Question: I want to achieve the following effect in CSS:

I use CSS 'table-cell' with ':before' and ':after' so that they auto-adjust their width in one row. In other words, I want the text container have the width of the text (with some padding) and the fill the rest of the area. This means that I can't use 1px 'background-image' positioned top, because each word has a different width.
<URL>.
HTML
'''
<div id="container">
<div id="box">
<h2 id="header">UPDATES</h2>
</div>
</div>
'''
CSS
'''
#container {
background:url("http://lorempixel.com/output/abstract-q-g-640-480-9.jpg") center center no-repeat;
padding-top:50px;
height:400px;
width:50%;
margin:0 auto;
}
#box {
margin:0 auto;
width:50%;
display:table;
}
#header {
color:#fff;
font:14px Arial;
font-weight:500;
line-height:10px;
height:10px;
display:table-cell;
padding:0 10px;
width:auto;
text-align:center;
}
#box:after, #box:before {
content:"";
display:table-cell;
border:1px solid #fff;
border-bottom:0;
height:10px;
width:50%;
}
#box:after{
border-left:0;
}
#box:before{
border-right:0;
}
'''
However, so, I need to find a different technique to achieve the same effect. I'd prefer to avoid using HTML tables and any js. Can you provide any suggestion?
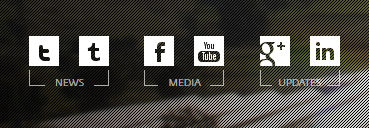
Answer: After several tests, I found out that . In other words, it's not enough to set the parent container as 'display:table' and children as 'display:table-cell'.
You need to set the whole , meaning that:
The parent needs to be set as:
'display:table'
'display:table-row'
And finally set the other children as:
'display:table-cell'
If you set your CSS ignoring 'display:table-row' like I did, Opera sets the children elements (after 'display:table-cell') as 'table-row' and not as 'table-cell', thus the width of each child extends to 100% of the parent and behaves like a row. Setting the like in HTML tables (table > row > cell) you get the expected format.
This seems to affect only Opera, since all other browsers do not try to fix the of the CSS table.
<URL>